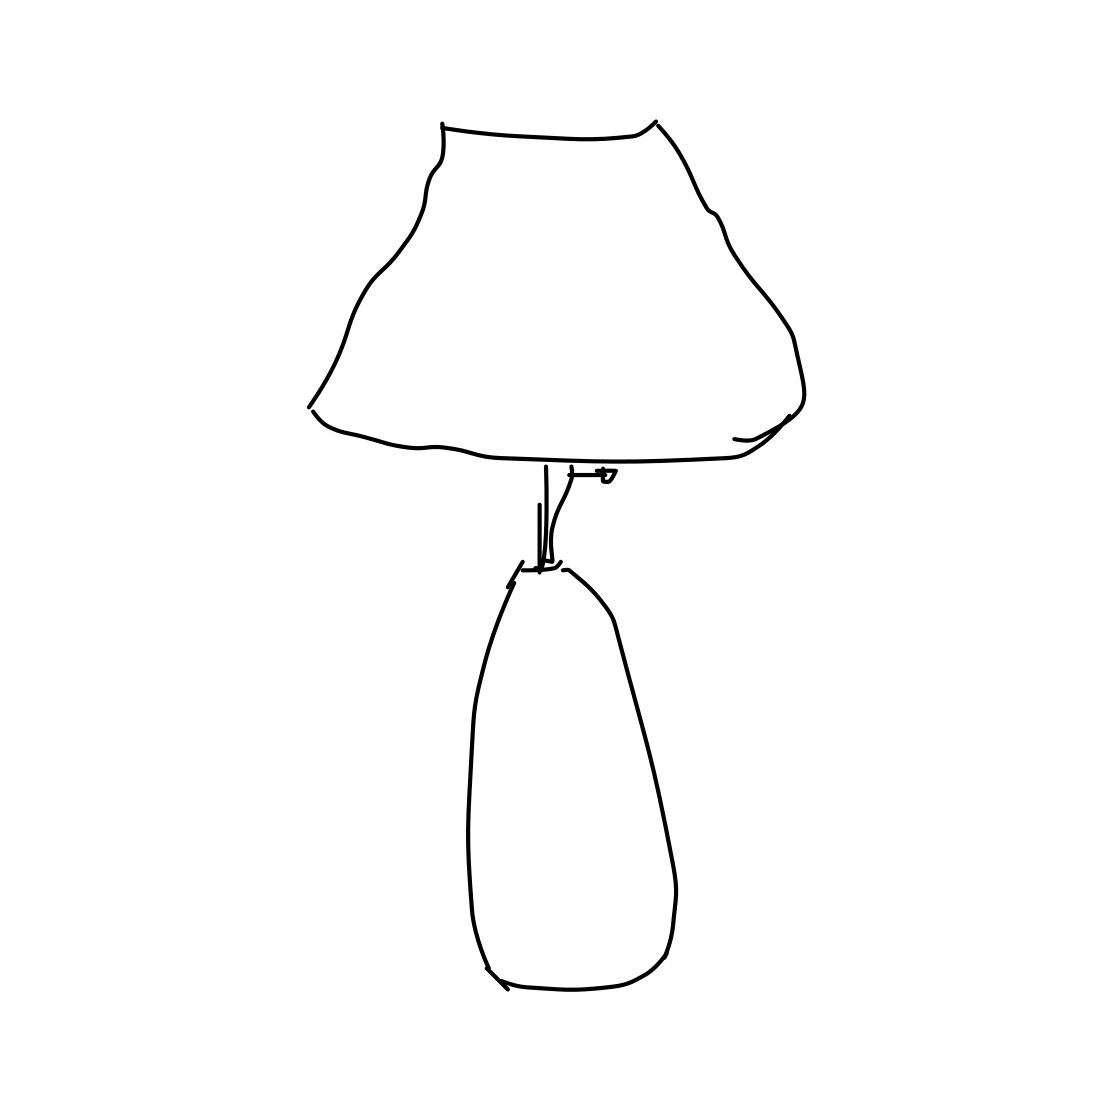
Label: tablelamp